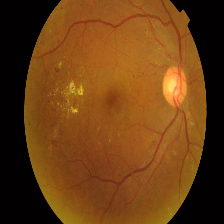
Diabetic retinopathy grade: Proliferative DR